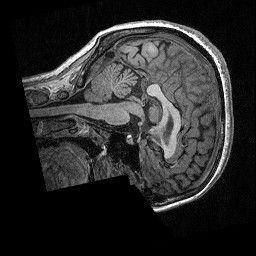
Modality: T1w
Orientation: sagittal
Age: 29
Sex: female
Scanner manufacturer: siemens
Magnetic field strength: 3 T
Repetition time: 2.3 s
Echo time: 0.00298 s